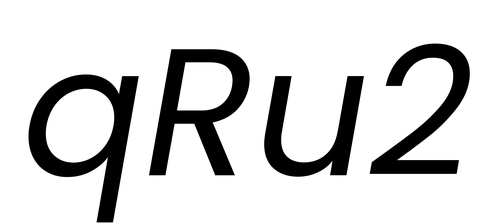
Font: Poppins-Italic